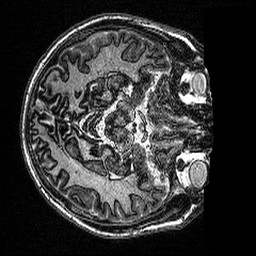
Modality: MP2RAGE
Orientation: axial
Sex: male
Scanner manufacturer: siemens
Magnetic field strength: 3 T
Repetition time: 5 s
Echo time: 0.00292 s